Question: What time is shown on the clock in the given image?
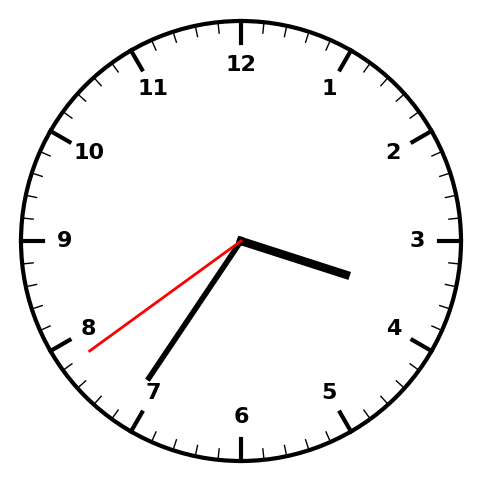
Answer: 03:35:39